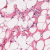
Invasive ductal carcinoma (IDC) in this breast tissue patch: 0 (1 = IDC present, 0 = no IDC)